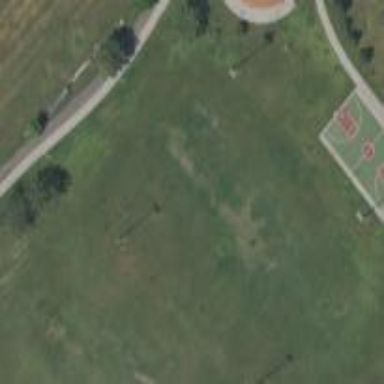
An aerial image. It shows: Grass pitch used for soccer.